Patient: sex F, age 26
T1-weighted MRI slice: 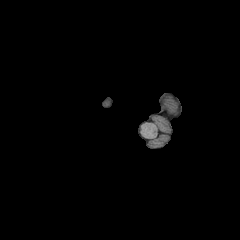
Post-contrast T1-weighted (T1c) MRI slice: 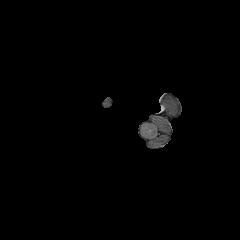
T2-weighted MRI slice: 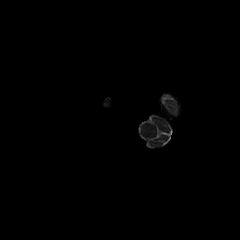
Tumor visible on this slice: no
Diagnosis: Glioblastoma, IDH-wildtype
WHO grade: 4